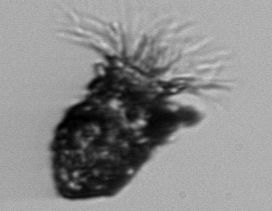
Label: Stenosemella_pacifica